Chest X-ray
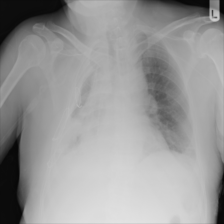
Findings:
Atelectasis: positive
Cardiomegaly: negative
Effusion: negative
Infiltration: negative
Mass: negative
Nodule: negative
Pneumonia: negative
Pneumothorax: negative
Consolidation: negative
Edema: negative
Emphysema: negative
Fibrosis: negative
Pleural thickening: negative
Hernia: negative